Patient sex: F
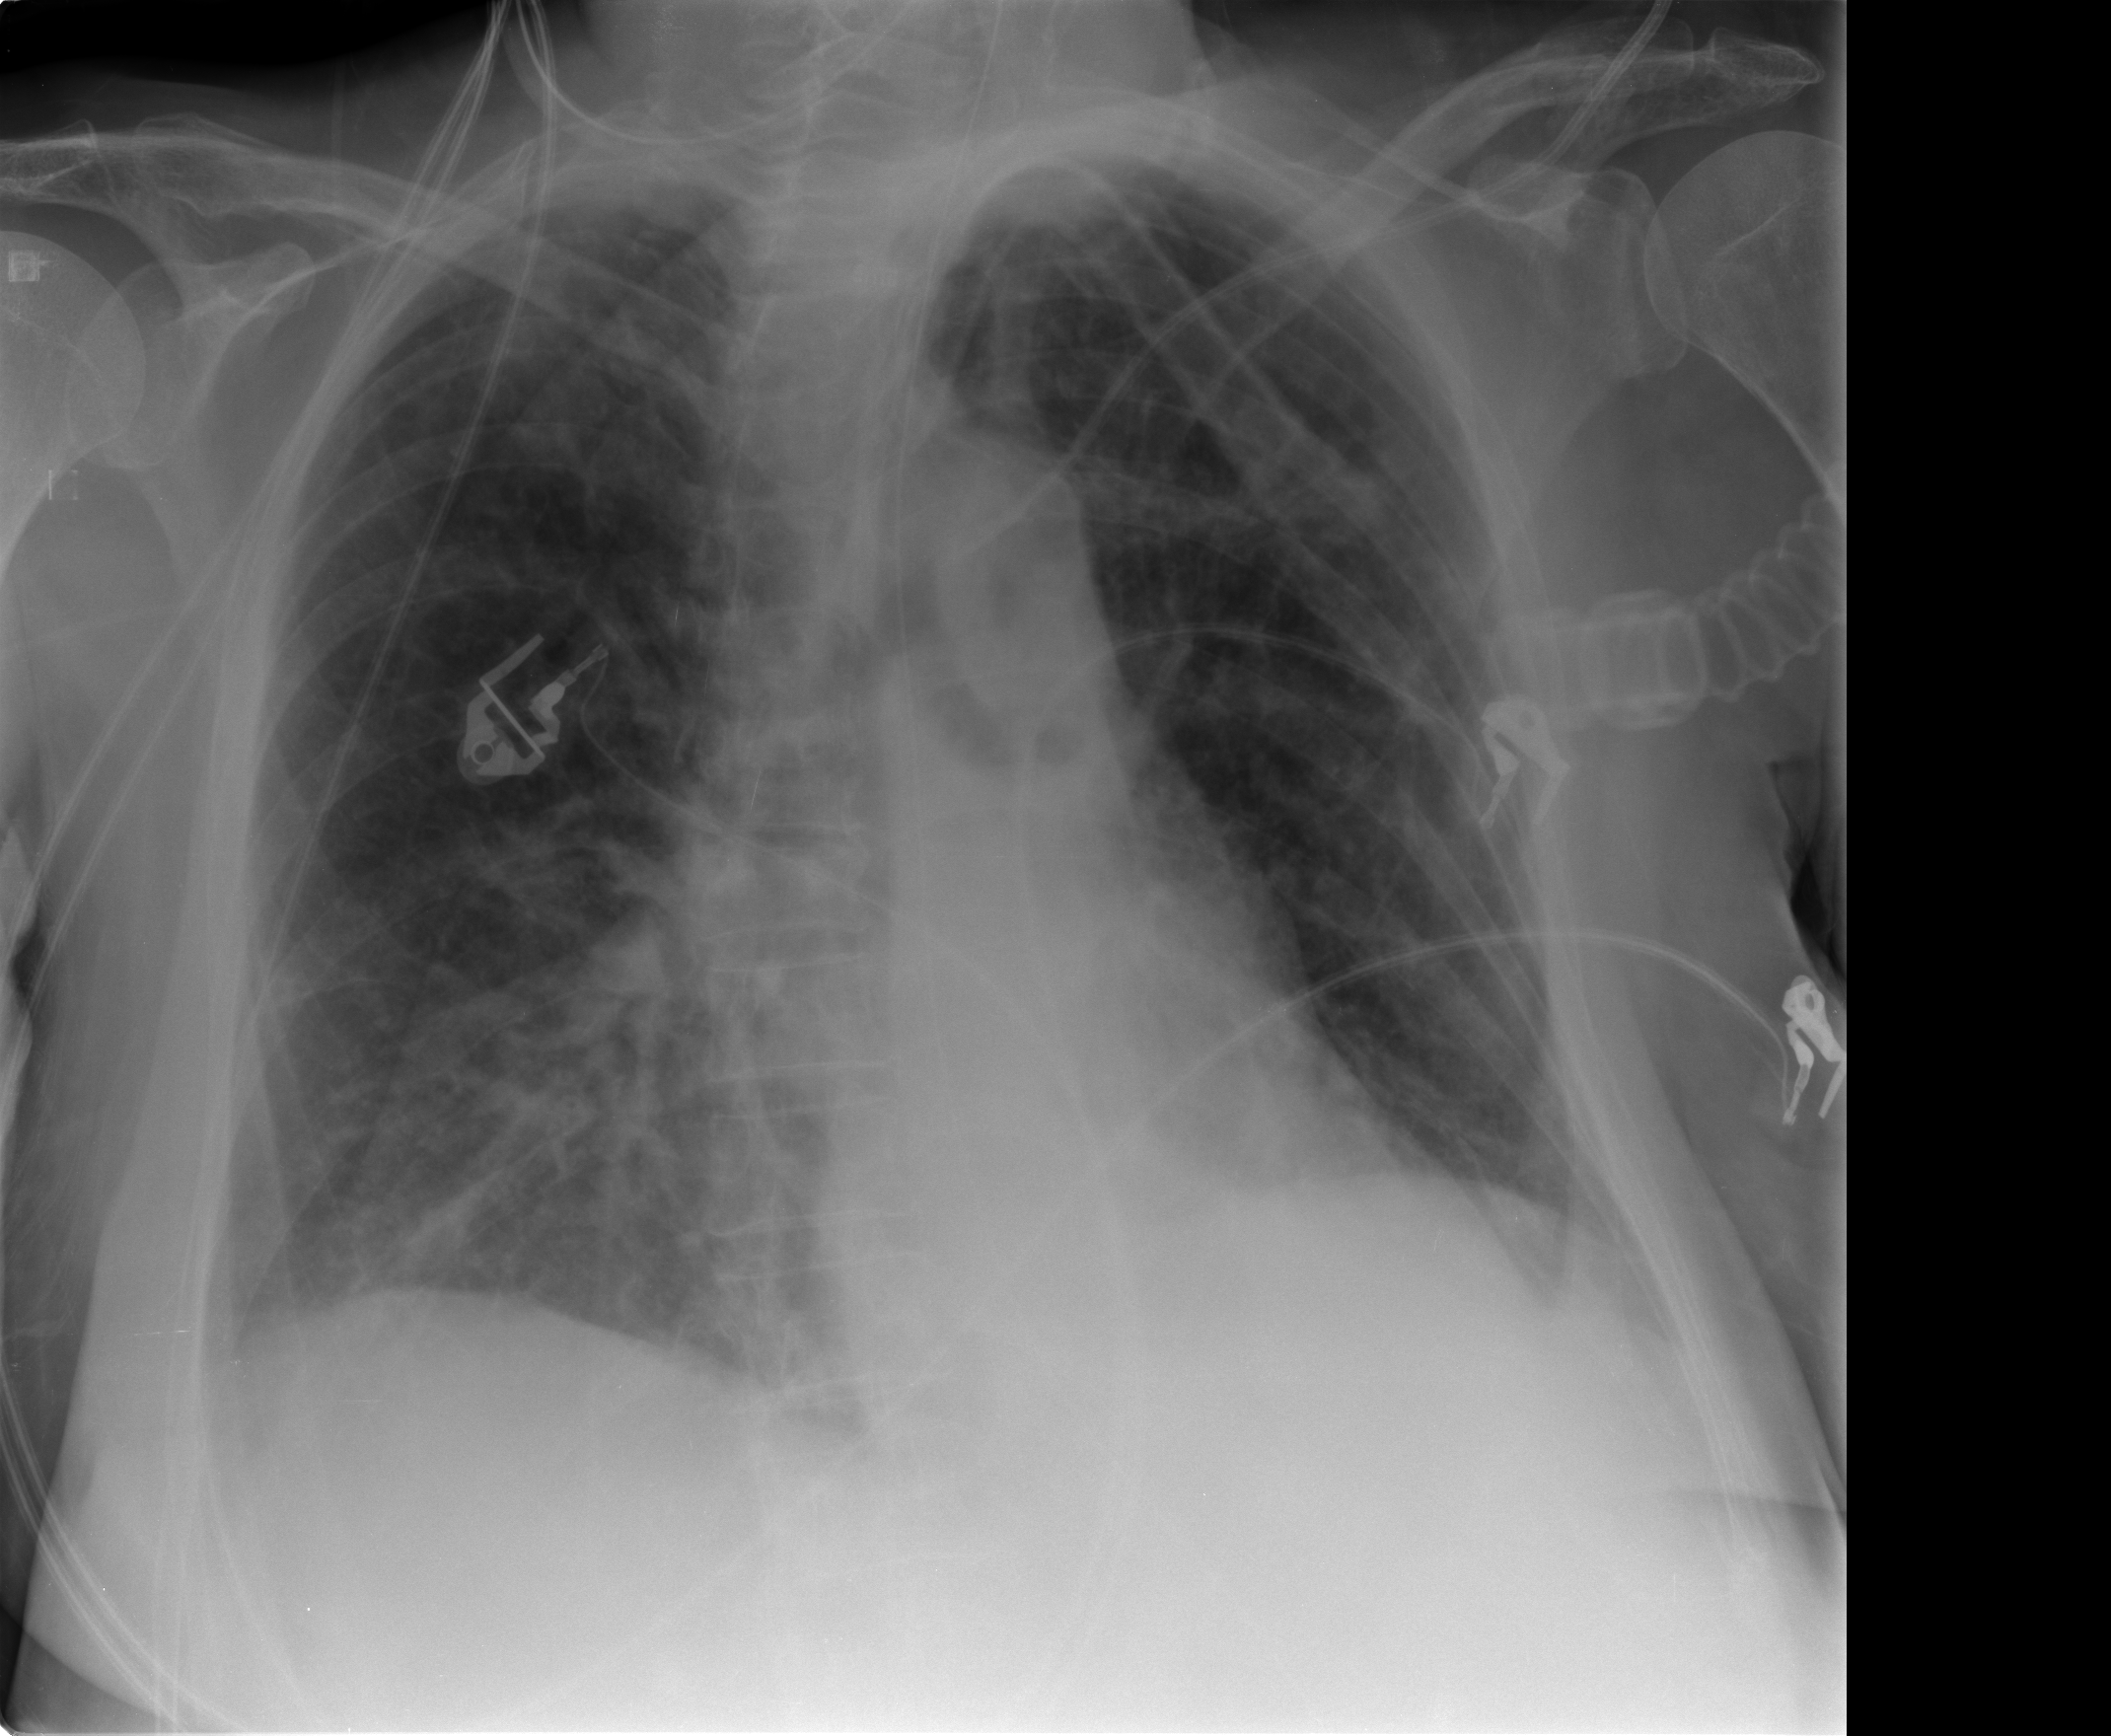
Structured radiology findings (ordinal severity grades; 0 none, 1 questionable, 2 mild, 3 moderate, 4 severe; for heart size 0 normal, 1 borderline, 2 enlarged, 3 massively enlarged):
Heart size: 0
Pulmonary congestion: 1
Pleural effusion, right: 0
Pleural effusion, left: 2
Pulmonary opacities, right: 1
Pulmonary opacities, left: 1
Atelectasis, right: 2
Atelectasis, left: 2